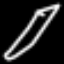
Label: pencil